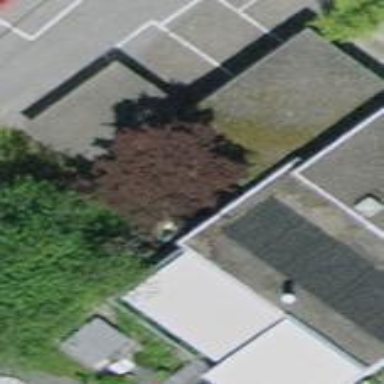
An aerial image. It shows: Garage building.